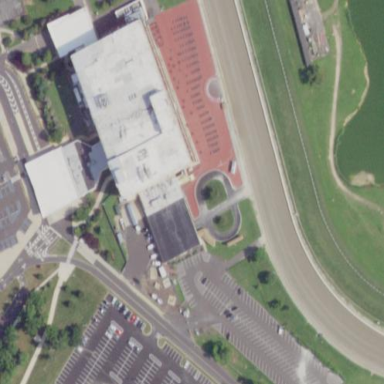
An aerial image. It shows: Grandstand building.